Aerial crown-view tile of a tropical tree (Barro Colorado Island, Panama), acquired 20250512:
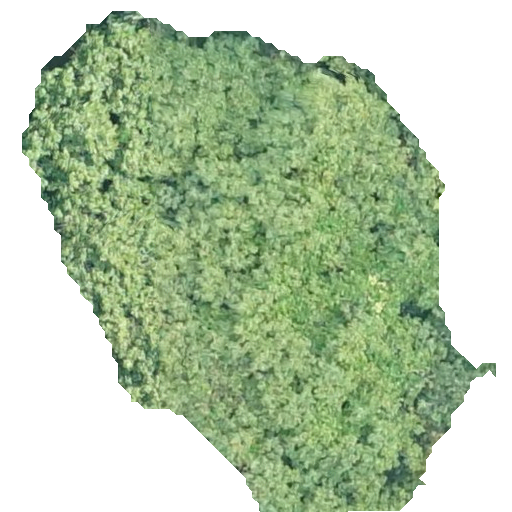
Species: Apeiba membranacea
GBIF accepted scientific name: Apeiba membranacea
Crown area: 225.827 m²